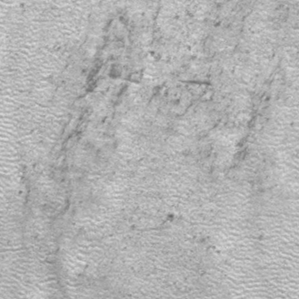
Label: frost